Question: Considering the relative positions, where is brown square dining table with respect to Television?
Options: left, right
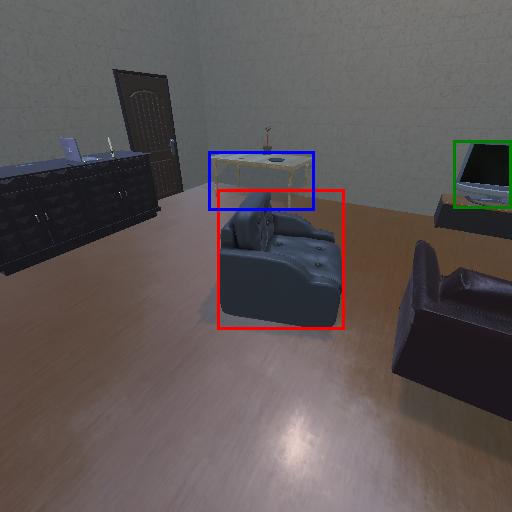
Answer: left